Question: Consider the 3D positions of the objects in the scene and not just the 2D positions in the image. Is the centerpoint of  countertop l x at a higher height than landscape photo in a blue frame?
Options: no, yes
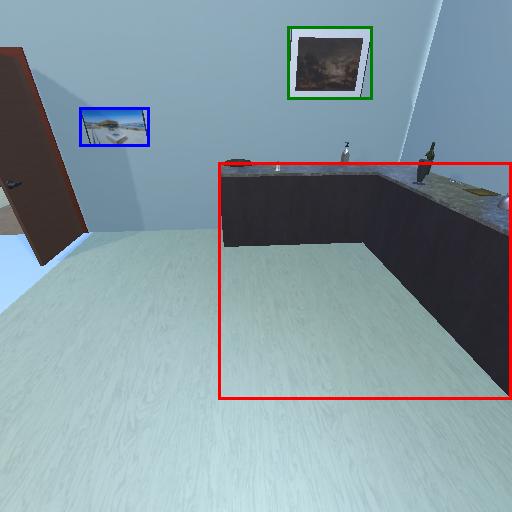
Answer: no